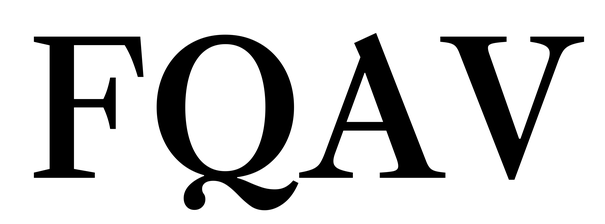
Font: LibreCaslonText_Medium